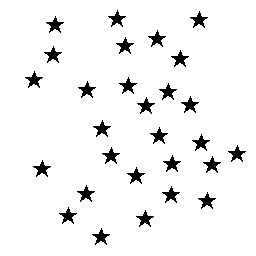
Squares: 0
Triangles: 0
Stars: 28
Total shapes: 28